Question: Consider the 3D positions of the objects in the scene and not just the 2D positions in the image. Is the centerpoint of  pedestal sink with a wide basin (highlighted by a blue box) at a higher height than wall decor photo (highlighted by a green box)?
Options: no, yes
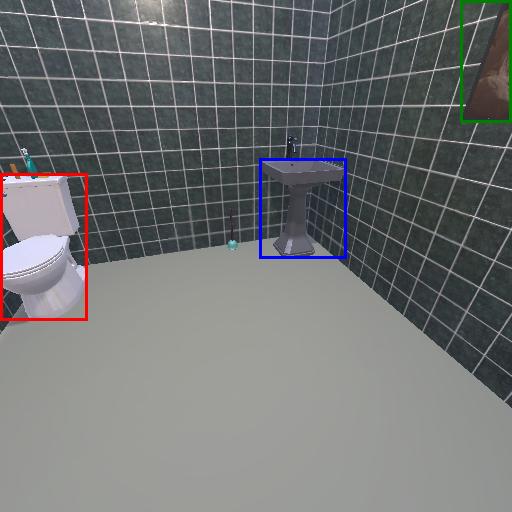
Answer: no